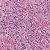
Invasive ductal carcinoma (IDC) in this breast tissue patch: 1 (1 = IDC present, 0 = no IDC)